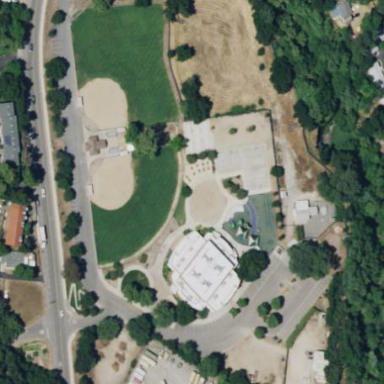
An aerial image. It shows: School.